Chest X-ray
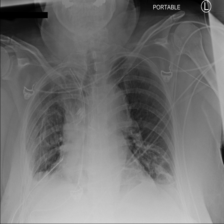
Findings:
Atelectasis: positive
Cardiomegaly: negative
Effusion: positive
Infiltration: negative
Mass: negative
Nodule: negative
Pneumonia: negative
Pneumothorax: negative
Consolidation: negative
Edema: negative
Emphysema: negative
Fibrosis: negative
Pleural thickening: negative
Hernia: negative